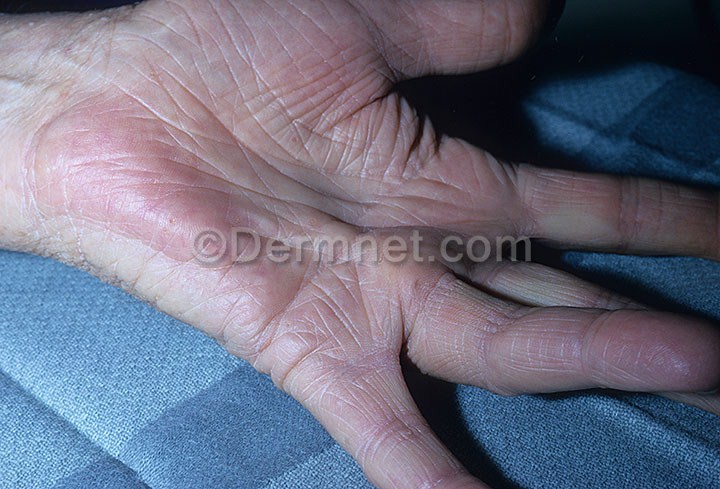
Disease: Lupus and other Connective Tissue diseases